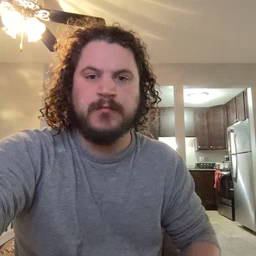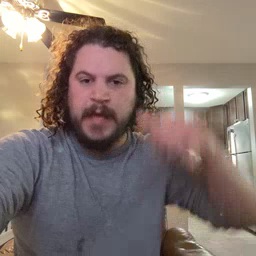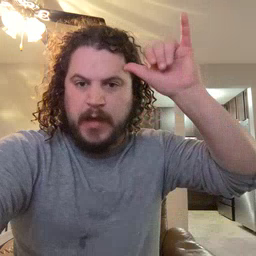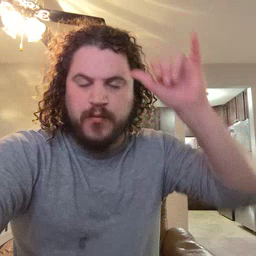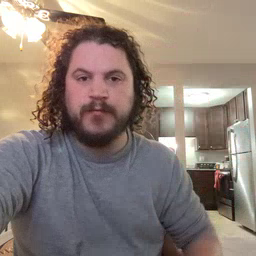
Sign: cow